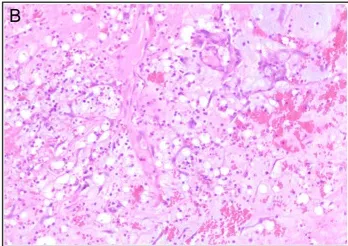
Hemorrhage , necrosis, and plasmacytes infiltrate.
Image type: pathology (h&e)